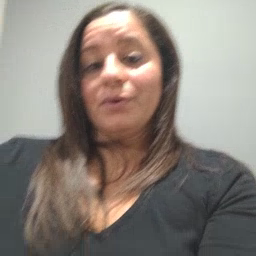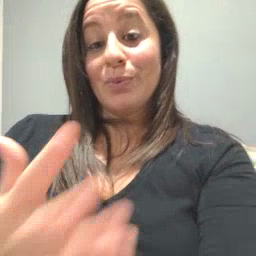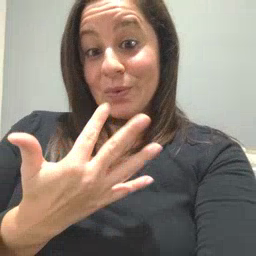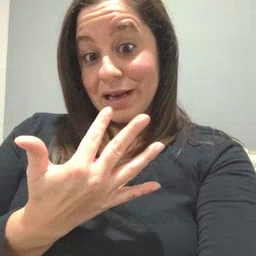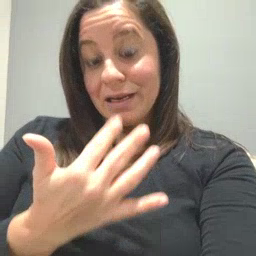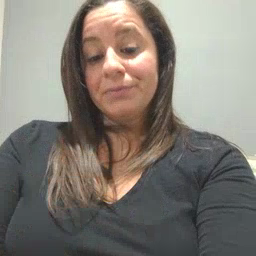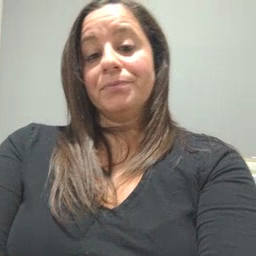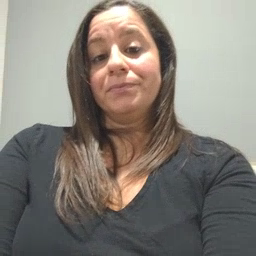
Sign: wait